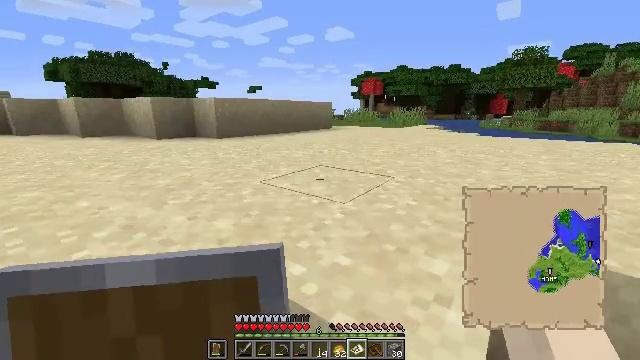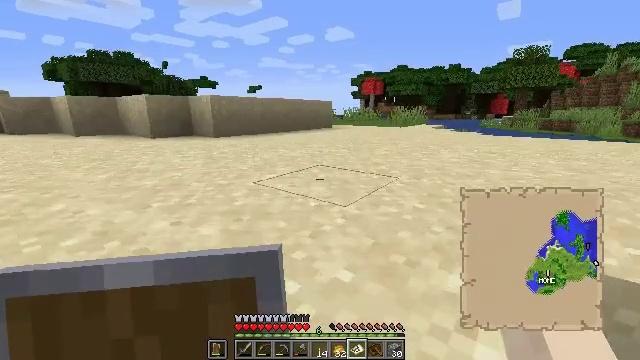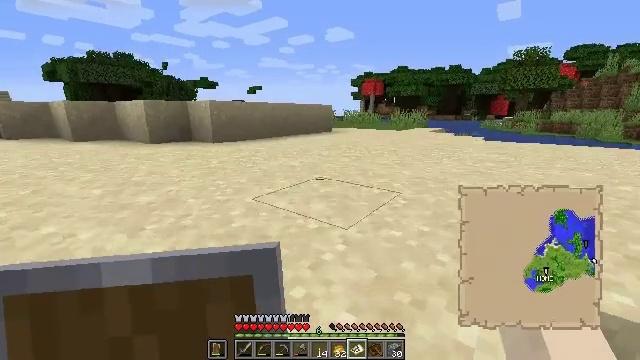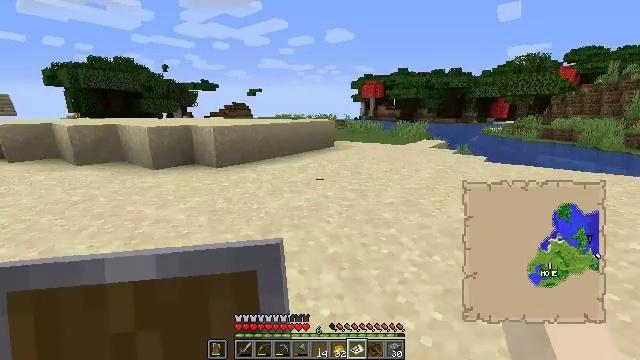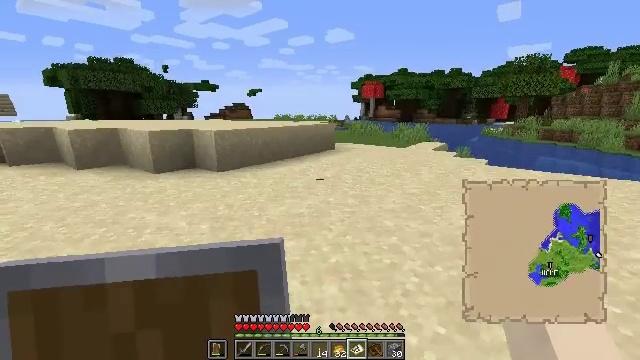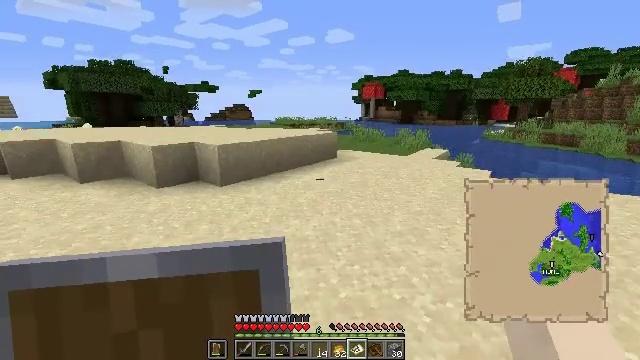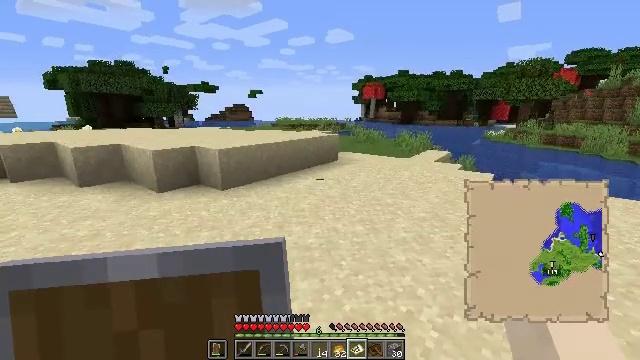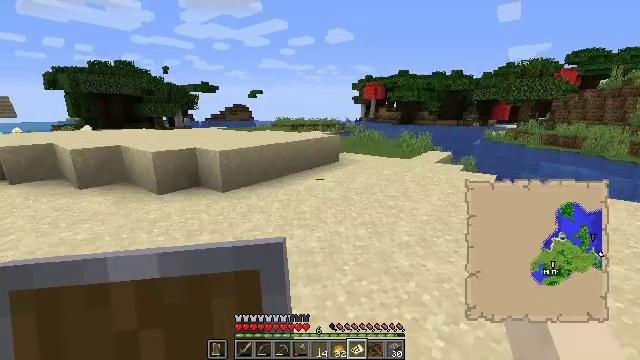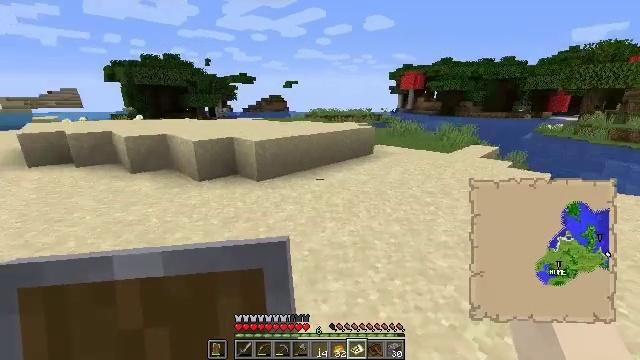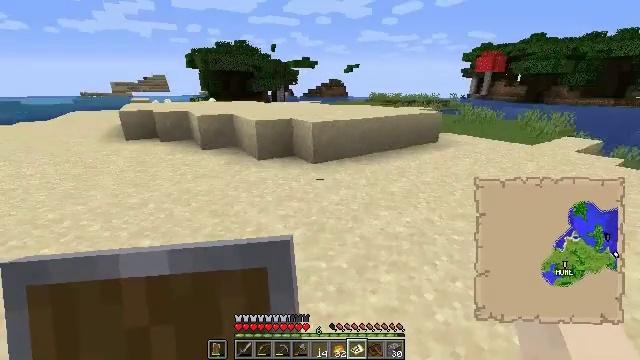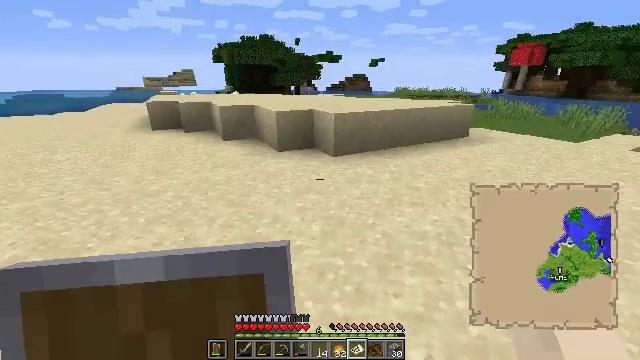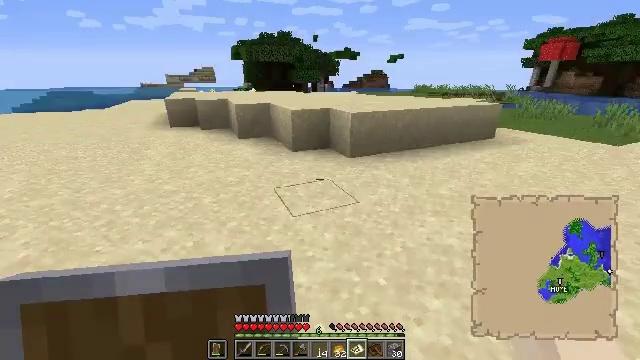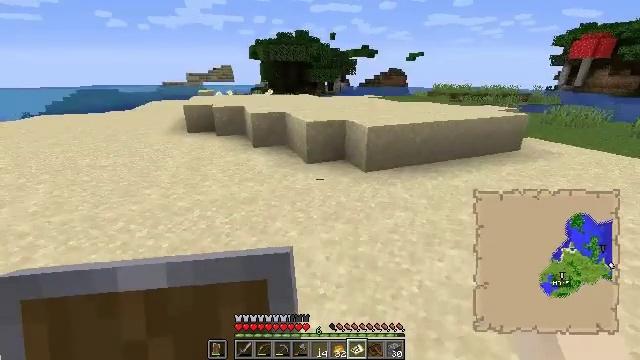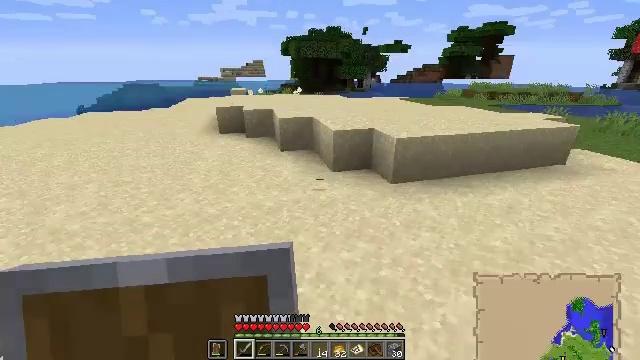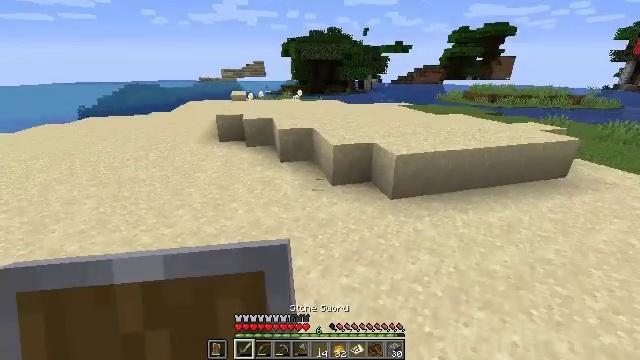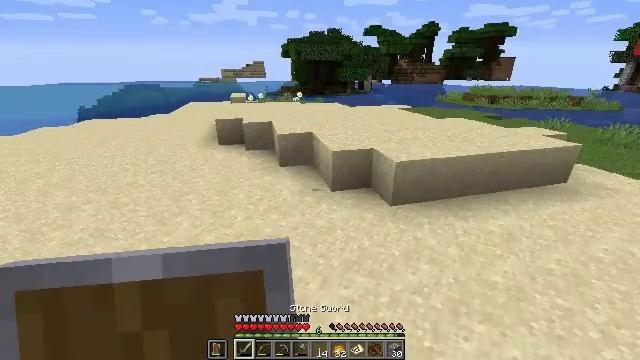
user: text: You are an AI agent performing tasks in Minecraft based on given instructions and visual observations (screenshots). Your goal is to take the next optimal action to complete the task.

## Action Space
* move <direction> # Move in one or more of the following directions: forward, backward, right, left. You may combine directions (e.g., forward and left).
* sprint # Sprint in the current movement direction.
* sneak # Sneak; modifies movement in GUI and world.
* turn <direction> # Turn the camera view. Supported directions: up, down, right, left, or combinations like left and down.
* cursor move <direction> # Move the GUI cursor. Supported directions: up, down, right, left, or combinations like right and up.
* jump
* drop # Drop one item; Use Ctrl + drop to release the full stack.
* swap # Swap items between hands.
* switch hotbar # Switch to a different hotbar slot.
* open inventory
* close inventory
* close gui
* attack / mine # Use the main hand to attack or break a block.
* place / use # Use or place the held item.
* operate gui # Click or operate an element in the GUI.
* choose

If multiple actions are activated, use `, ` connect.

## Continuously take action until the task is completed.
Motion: motion action
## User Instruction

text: Attack the ground to gather sand.
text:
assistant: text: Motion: move forward
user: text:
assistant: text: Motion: move forward, jump
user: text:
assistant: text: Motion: move forward, jump
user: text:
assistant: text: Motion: move forward, jump
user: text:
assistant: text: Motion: move forward
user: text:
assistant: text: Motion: move forward
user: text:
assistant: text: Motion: move forward
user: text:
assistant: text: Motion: move forward, turn left and down
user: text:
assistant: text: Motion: move forward, turn left and down
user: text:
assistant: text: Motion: move forward, turn left
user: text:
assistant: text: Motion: move forward, turn left
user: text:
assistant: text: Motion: move forward, turn left, jump
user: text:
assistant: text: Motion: move forward, turn left and down, jump, switch to hotbar 1
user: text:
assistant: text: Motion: move forward, jump, switch to hotbar 1
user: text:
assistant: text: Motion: move forward, jump, switch to hotbar 1
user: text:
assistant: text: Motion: move forward, jump
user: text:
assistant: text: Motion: move forward
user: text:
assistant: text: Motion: move forward
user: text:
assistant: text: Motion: no_op
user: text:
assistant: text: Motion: no_op
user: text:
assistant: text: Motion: no_op
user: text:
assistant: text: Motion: no_op
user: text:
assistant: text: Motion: no_op
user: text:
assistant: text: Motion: no_op
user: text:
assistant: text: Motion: no_op
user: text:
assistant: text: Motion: no_op
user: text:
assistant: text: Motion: no_op
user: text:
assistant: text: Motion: no_op
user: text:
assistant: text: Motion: no_op
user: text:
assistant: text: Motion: move left